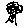
Label: tree